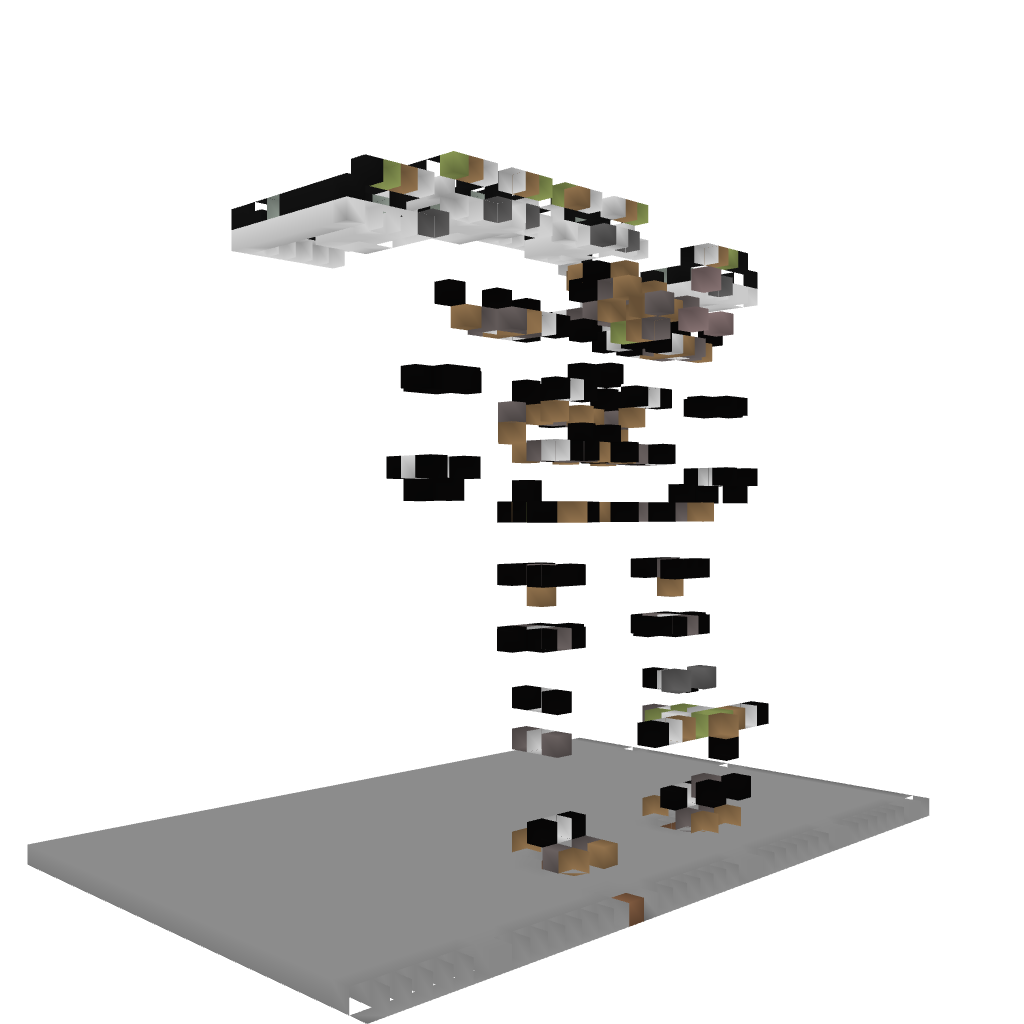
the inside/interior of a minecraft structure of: Mark's Robot